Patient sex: F
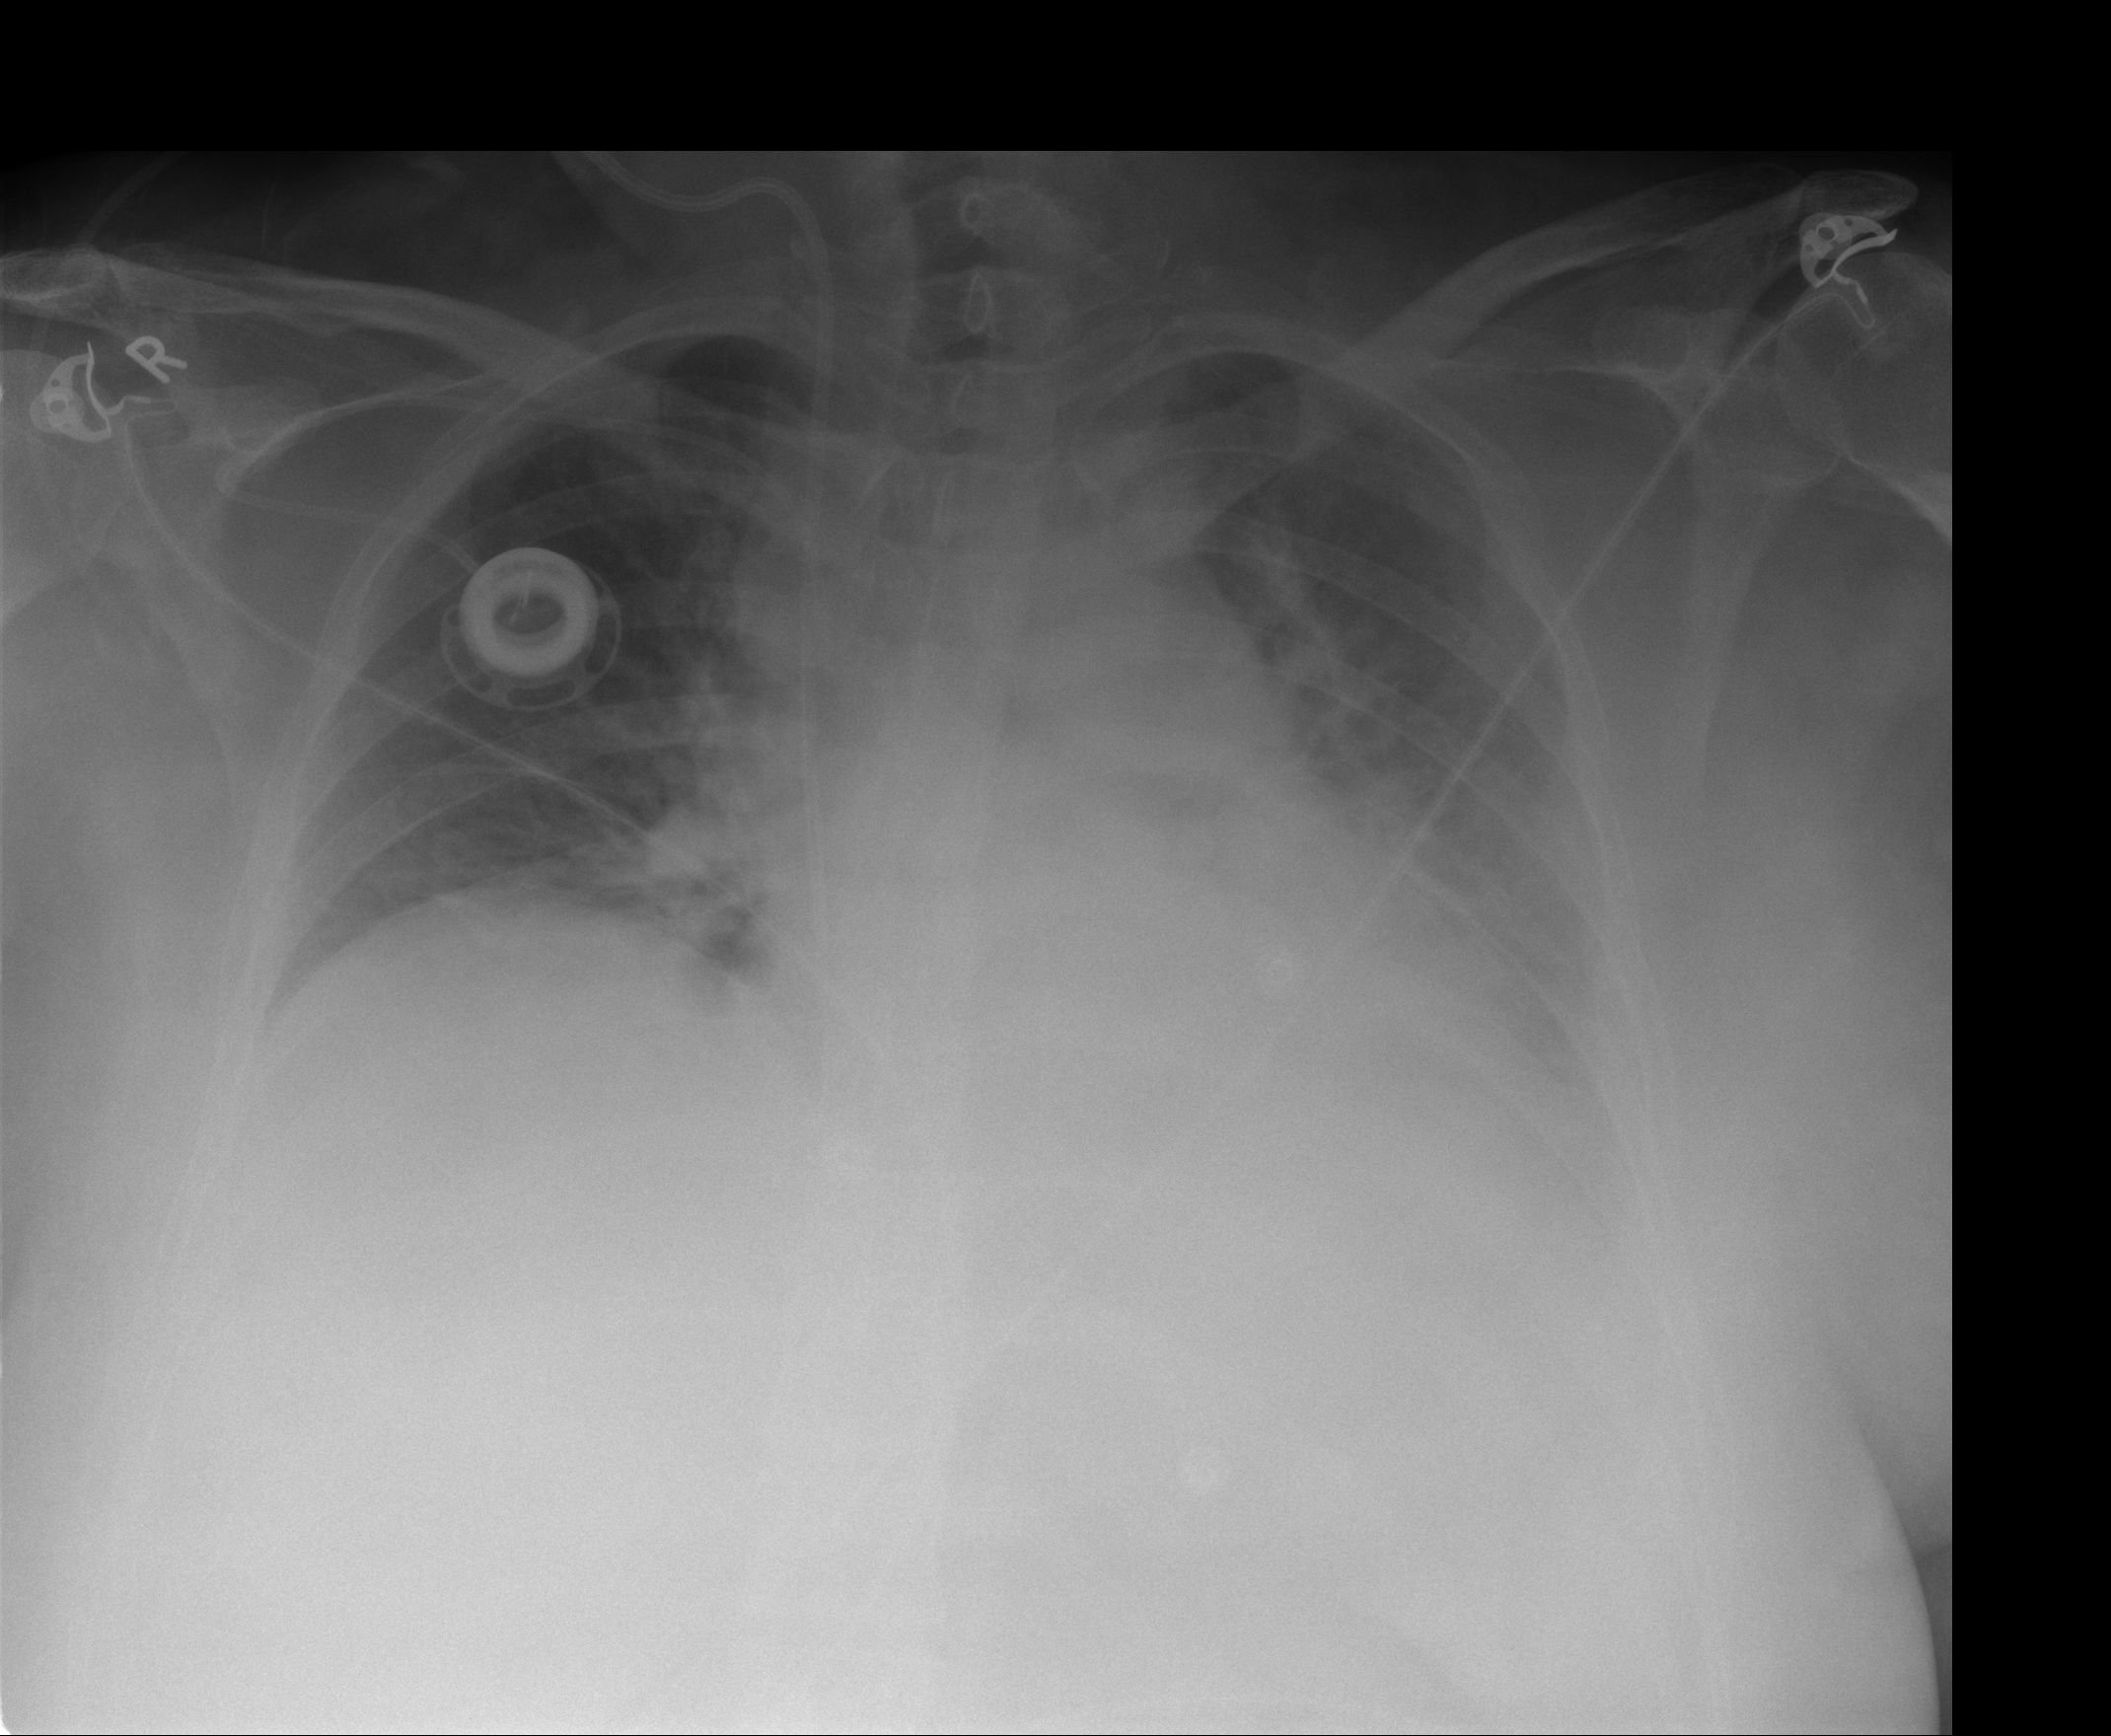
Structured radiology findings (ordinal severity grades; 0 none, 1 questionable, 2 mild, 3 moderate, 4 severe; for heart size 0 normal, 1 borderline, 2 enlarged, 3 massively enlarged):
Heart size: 0
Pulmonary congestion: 1
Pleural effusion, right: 0
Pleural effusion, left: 2
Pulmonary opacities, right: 0
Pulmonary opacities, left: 1
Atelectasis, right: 0
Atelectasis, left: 2